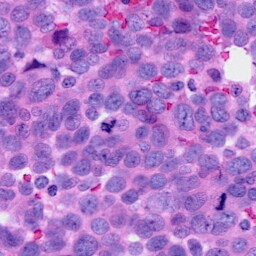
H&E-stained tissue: Ovarian